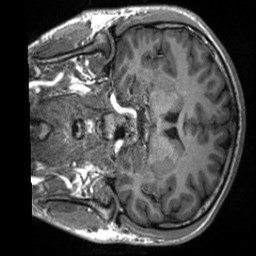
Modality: T1w
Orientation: coronal
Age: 22
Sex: male
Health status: healthy
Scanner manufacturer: siemens
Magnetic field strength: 3 T
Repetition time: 2 s
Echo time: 0.00232 s